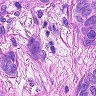
Metastatic tissue present: yes